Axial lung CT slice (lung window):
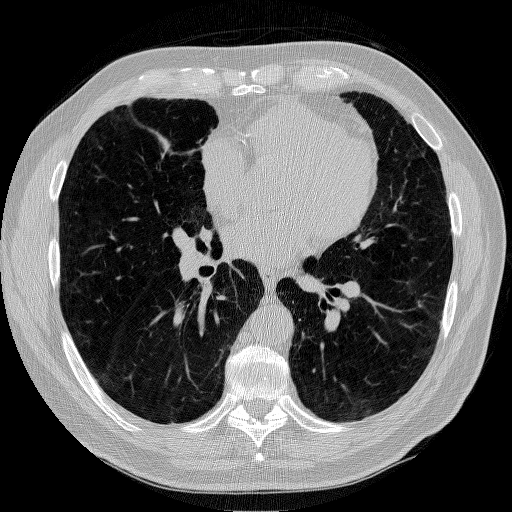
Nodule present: no